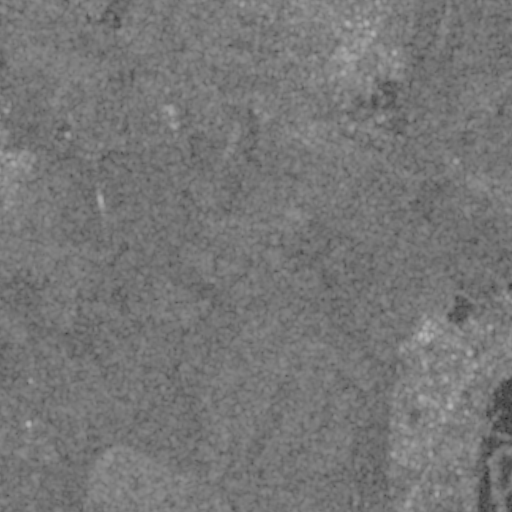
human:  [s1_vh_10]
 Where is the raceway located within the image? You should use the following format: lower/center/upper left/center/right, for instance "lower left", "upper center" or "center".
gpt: The raceway is located in the upper right of the image.
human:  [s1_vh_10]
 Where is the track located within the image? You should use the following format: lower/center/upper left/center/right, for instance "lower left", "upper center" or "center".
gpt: The track is located in the upper right of the image.
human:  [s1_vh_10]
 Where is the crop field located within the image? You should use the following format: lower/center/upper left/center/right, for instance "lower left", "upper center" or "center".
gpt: There is no crop field in the image.

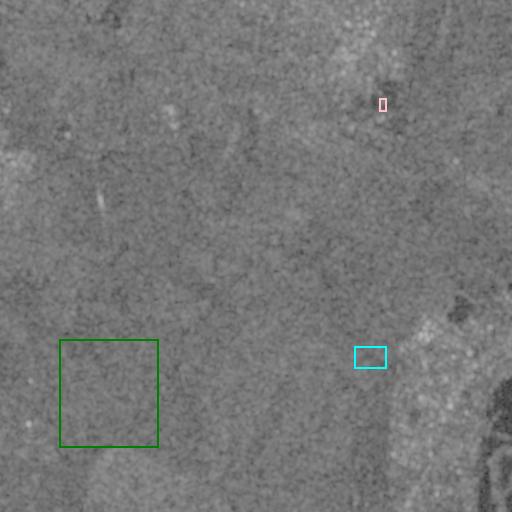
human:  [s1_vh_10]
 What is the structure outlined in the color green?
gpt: The structure outlined in green is a crop field.
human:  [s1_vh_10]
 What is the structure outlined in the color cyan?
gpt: The structure outlined in cyan is a park.
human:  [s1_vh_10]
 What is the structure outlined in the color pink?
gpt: The structure outlined in pink is a parking lot.
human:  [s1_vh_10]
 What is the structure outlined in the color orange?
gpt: There is no orange outline.